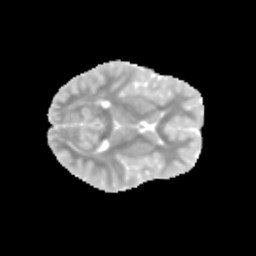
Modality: MD
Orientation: axial
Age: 10
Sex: female
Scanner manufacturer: siemens
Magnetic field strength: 3 T
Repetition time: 3.8 s
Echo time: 0.07 s